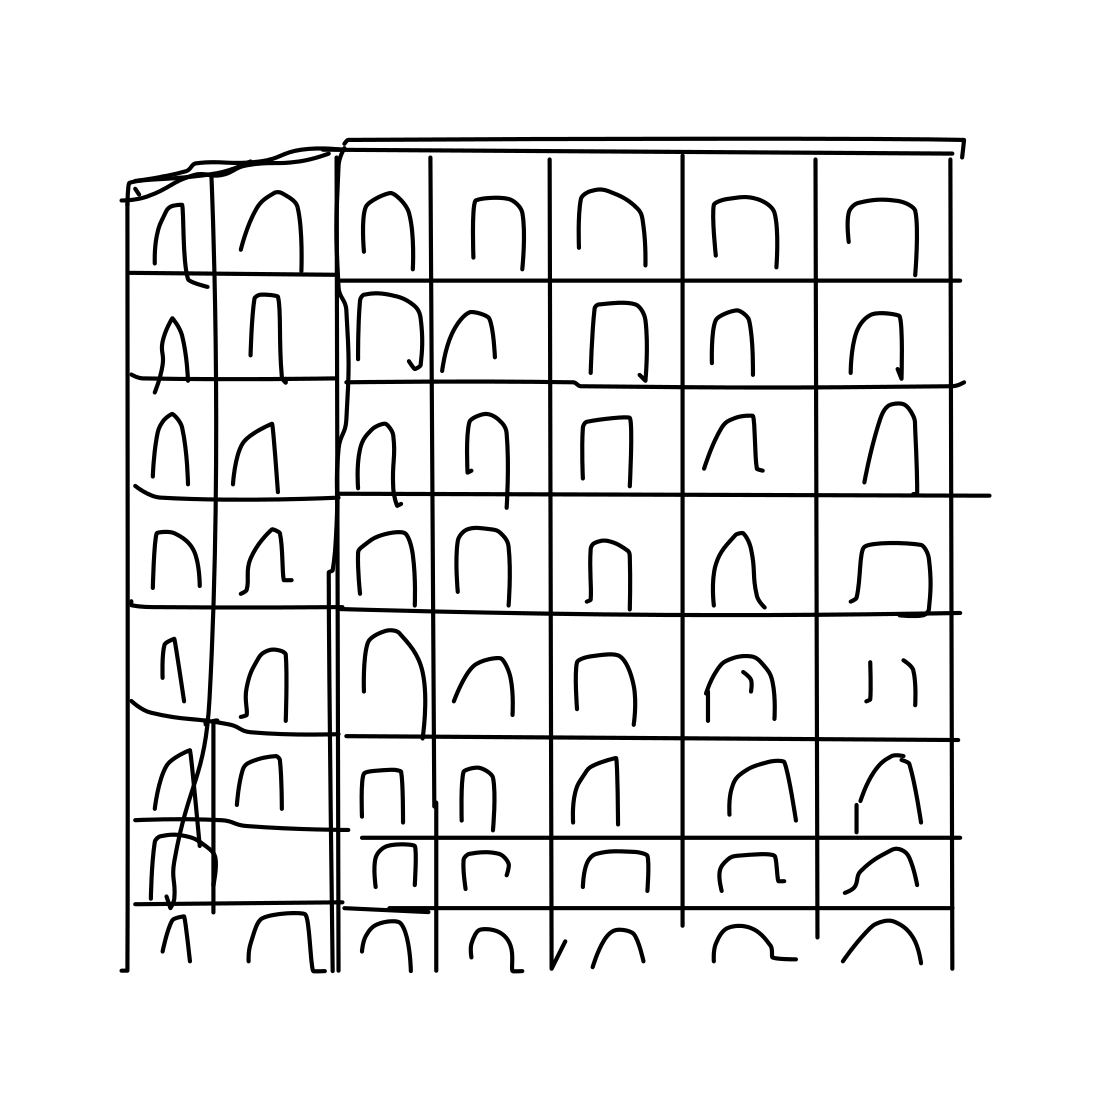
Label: skyscraper